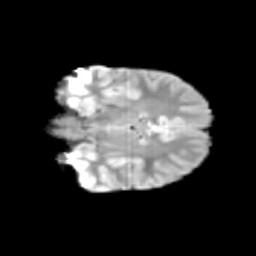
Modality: T2w
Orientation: coronal
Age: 10
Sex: male
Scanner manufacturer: siemens
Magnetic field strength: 3 T
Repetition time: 3.8 s
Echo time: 0.07 s